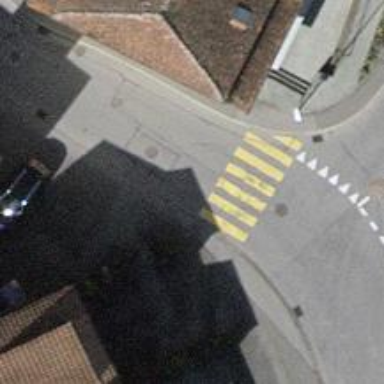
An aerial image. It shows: Uncontrolled footway crossing with markings.